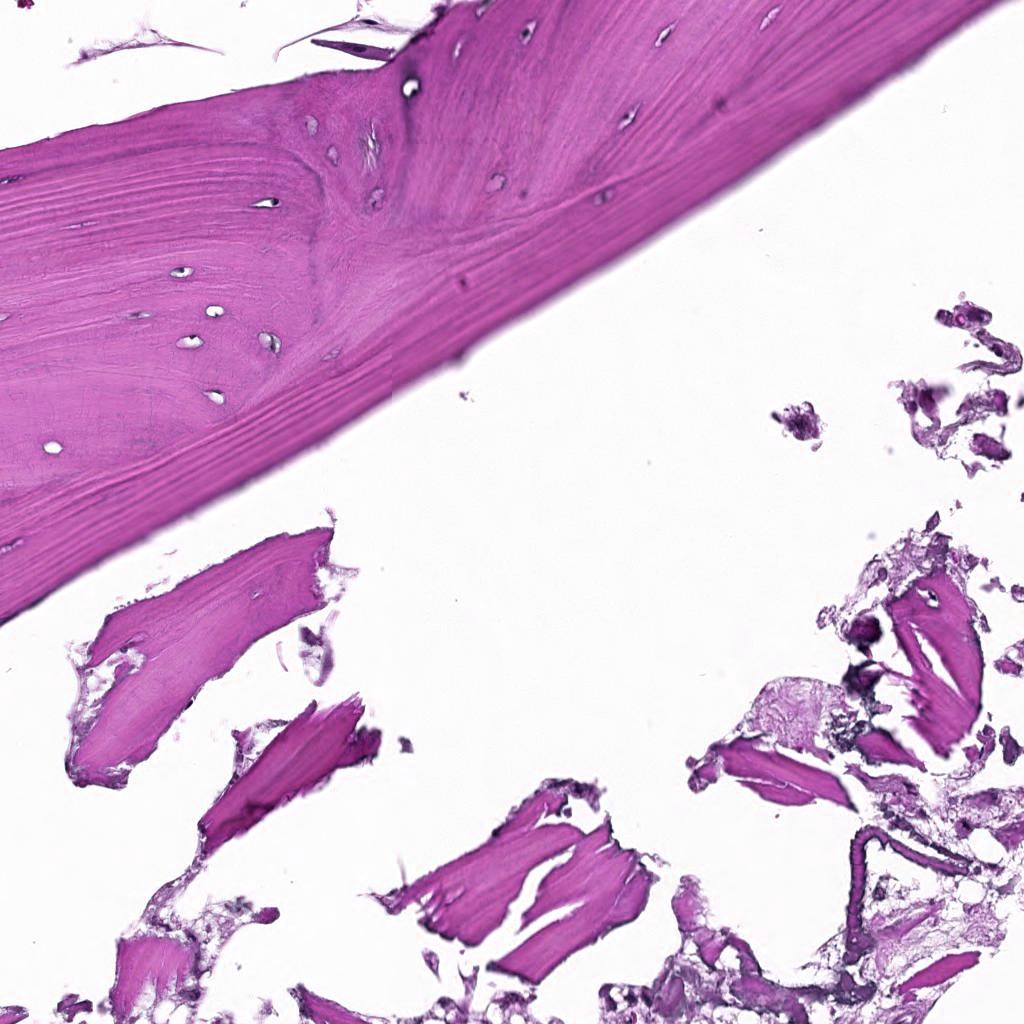
Label: Non-Tumor